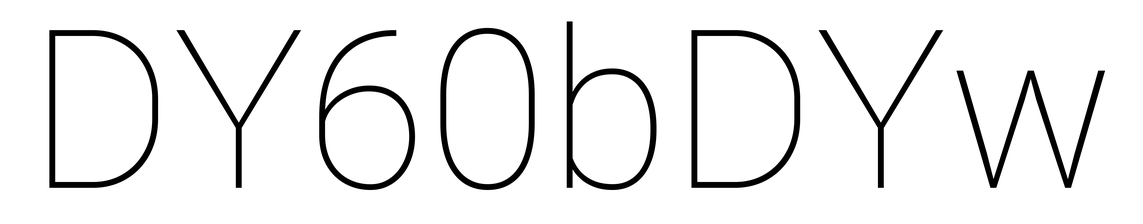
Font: Roboto_Thin